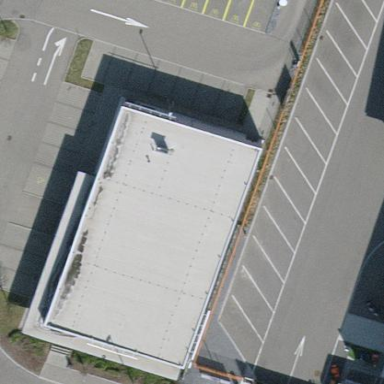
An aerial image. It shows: Building.